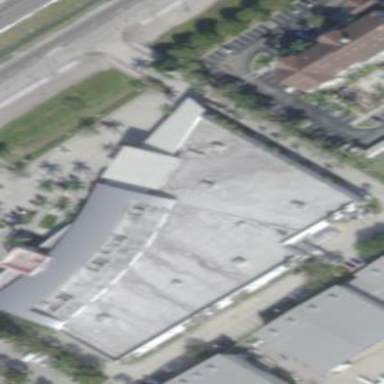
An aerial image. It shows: Building with furniture shop.